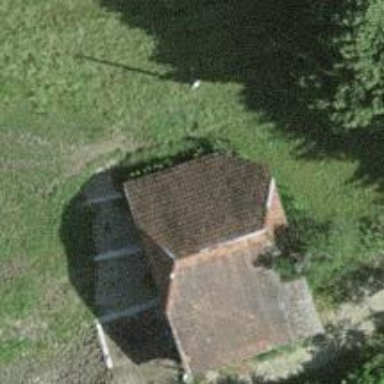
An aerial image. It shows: Barn.